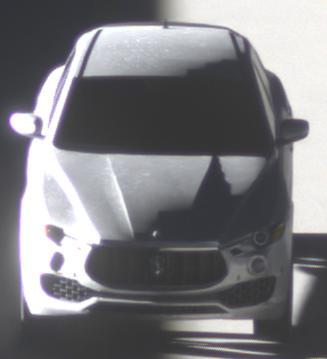
Make: Maserati
Model: Levante GT Hybrid
Detailed model: Levante
Model produced from: 2021/07
Model produced until: 2022/10
Doors: 4
Color: white
Road condition: dry road
Daytime: sunrise or sunset
Contrast: high contrast